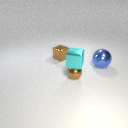
small brown metal cube behind large blue metal sphere